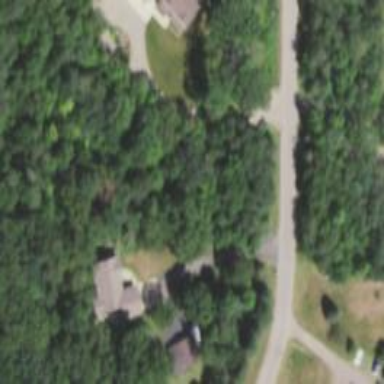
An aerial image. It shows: Driveway leading to service road.